Interaction volume radius: 10 \u00c5
Interaction volume height: 30 \u00c5
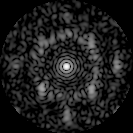
Disorder parameter: 0.6388